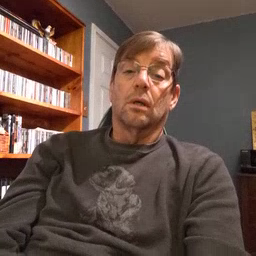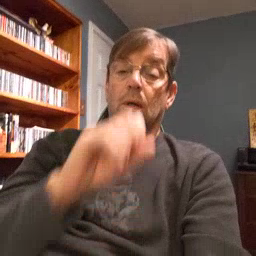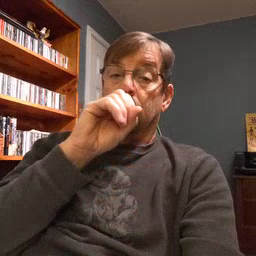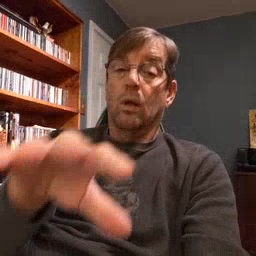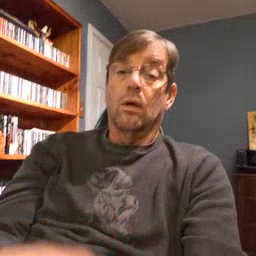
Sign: blow